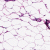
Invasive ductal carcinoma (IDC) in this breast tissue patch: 0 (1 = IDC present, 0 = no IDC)